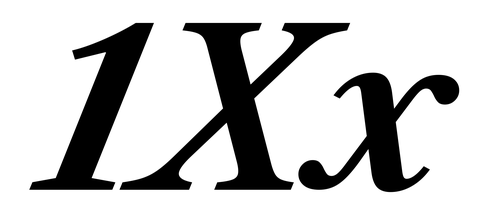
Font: LibreCaslonText-Italic_Bold_Italic